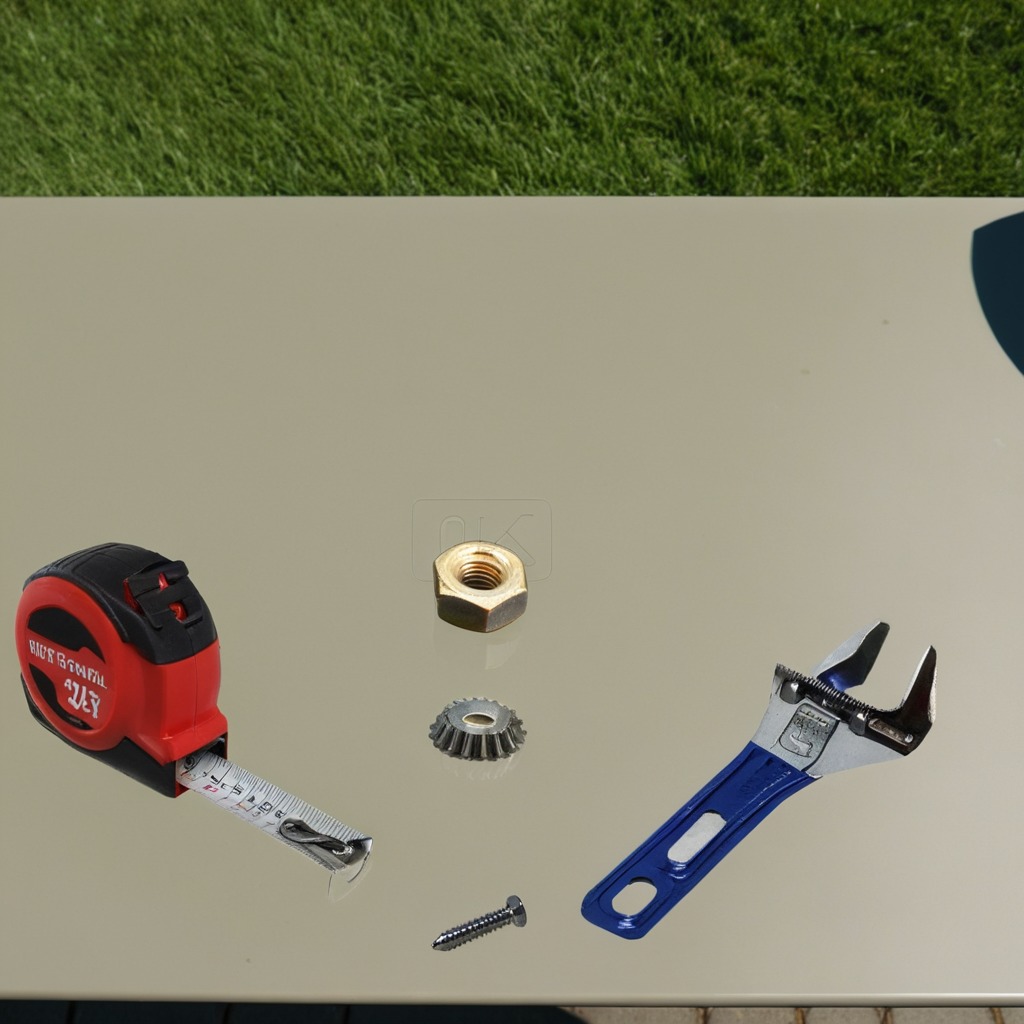
A steel gear with teeth, a measuring tape, a metal machine screw, a metal nut, and a wrench are lying on the textured surface.